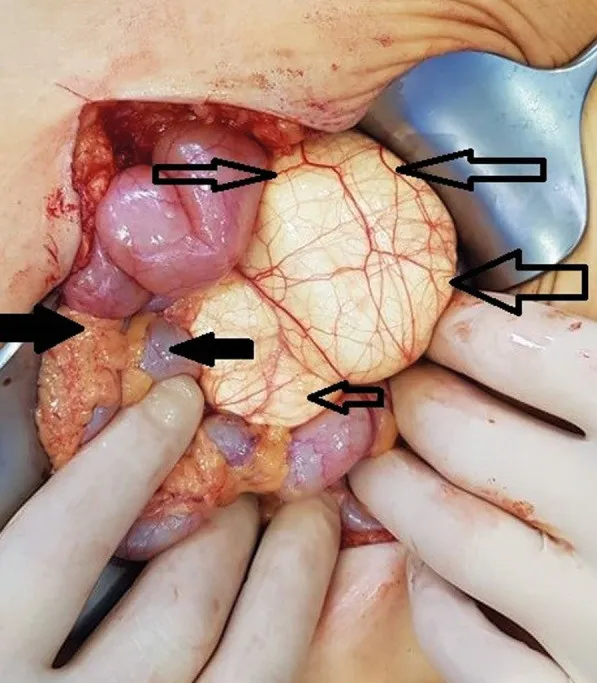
A cystic lymph-filled tumor of about 12 cm in diameter on the ileum mesentery. Open arrows indicate lymphangioma, bold arrows indicate the cecum and the ascending colon.
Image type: medical_photograph (other_medical_photograph)